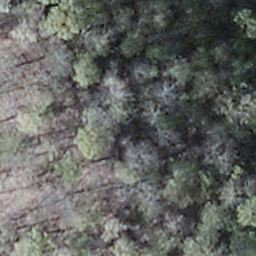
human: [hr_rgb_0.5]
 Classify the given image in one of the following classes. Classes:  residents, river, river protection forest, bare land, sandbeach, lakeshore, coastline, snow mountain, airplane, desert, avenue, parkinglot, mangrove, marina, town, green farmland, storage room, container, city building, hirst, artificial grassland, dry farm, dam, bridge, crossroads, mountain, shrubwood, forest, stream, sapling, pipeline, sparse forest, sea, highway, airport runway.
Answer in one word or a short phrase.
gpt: shrubwood